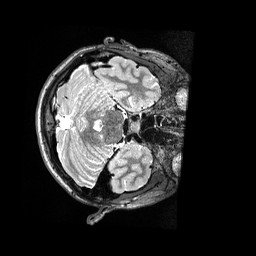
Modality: T2w
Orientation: axial
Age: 15
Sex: male
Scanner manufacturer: siemens
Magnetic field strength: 3 T
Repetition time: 3.2 s
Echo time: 0.564 s